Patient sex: F
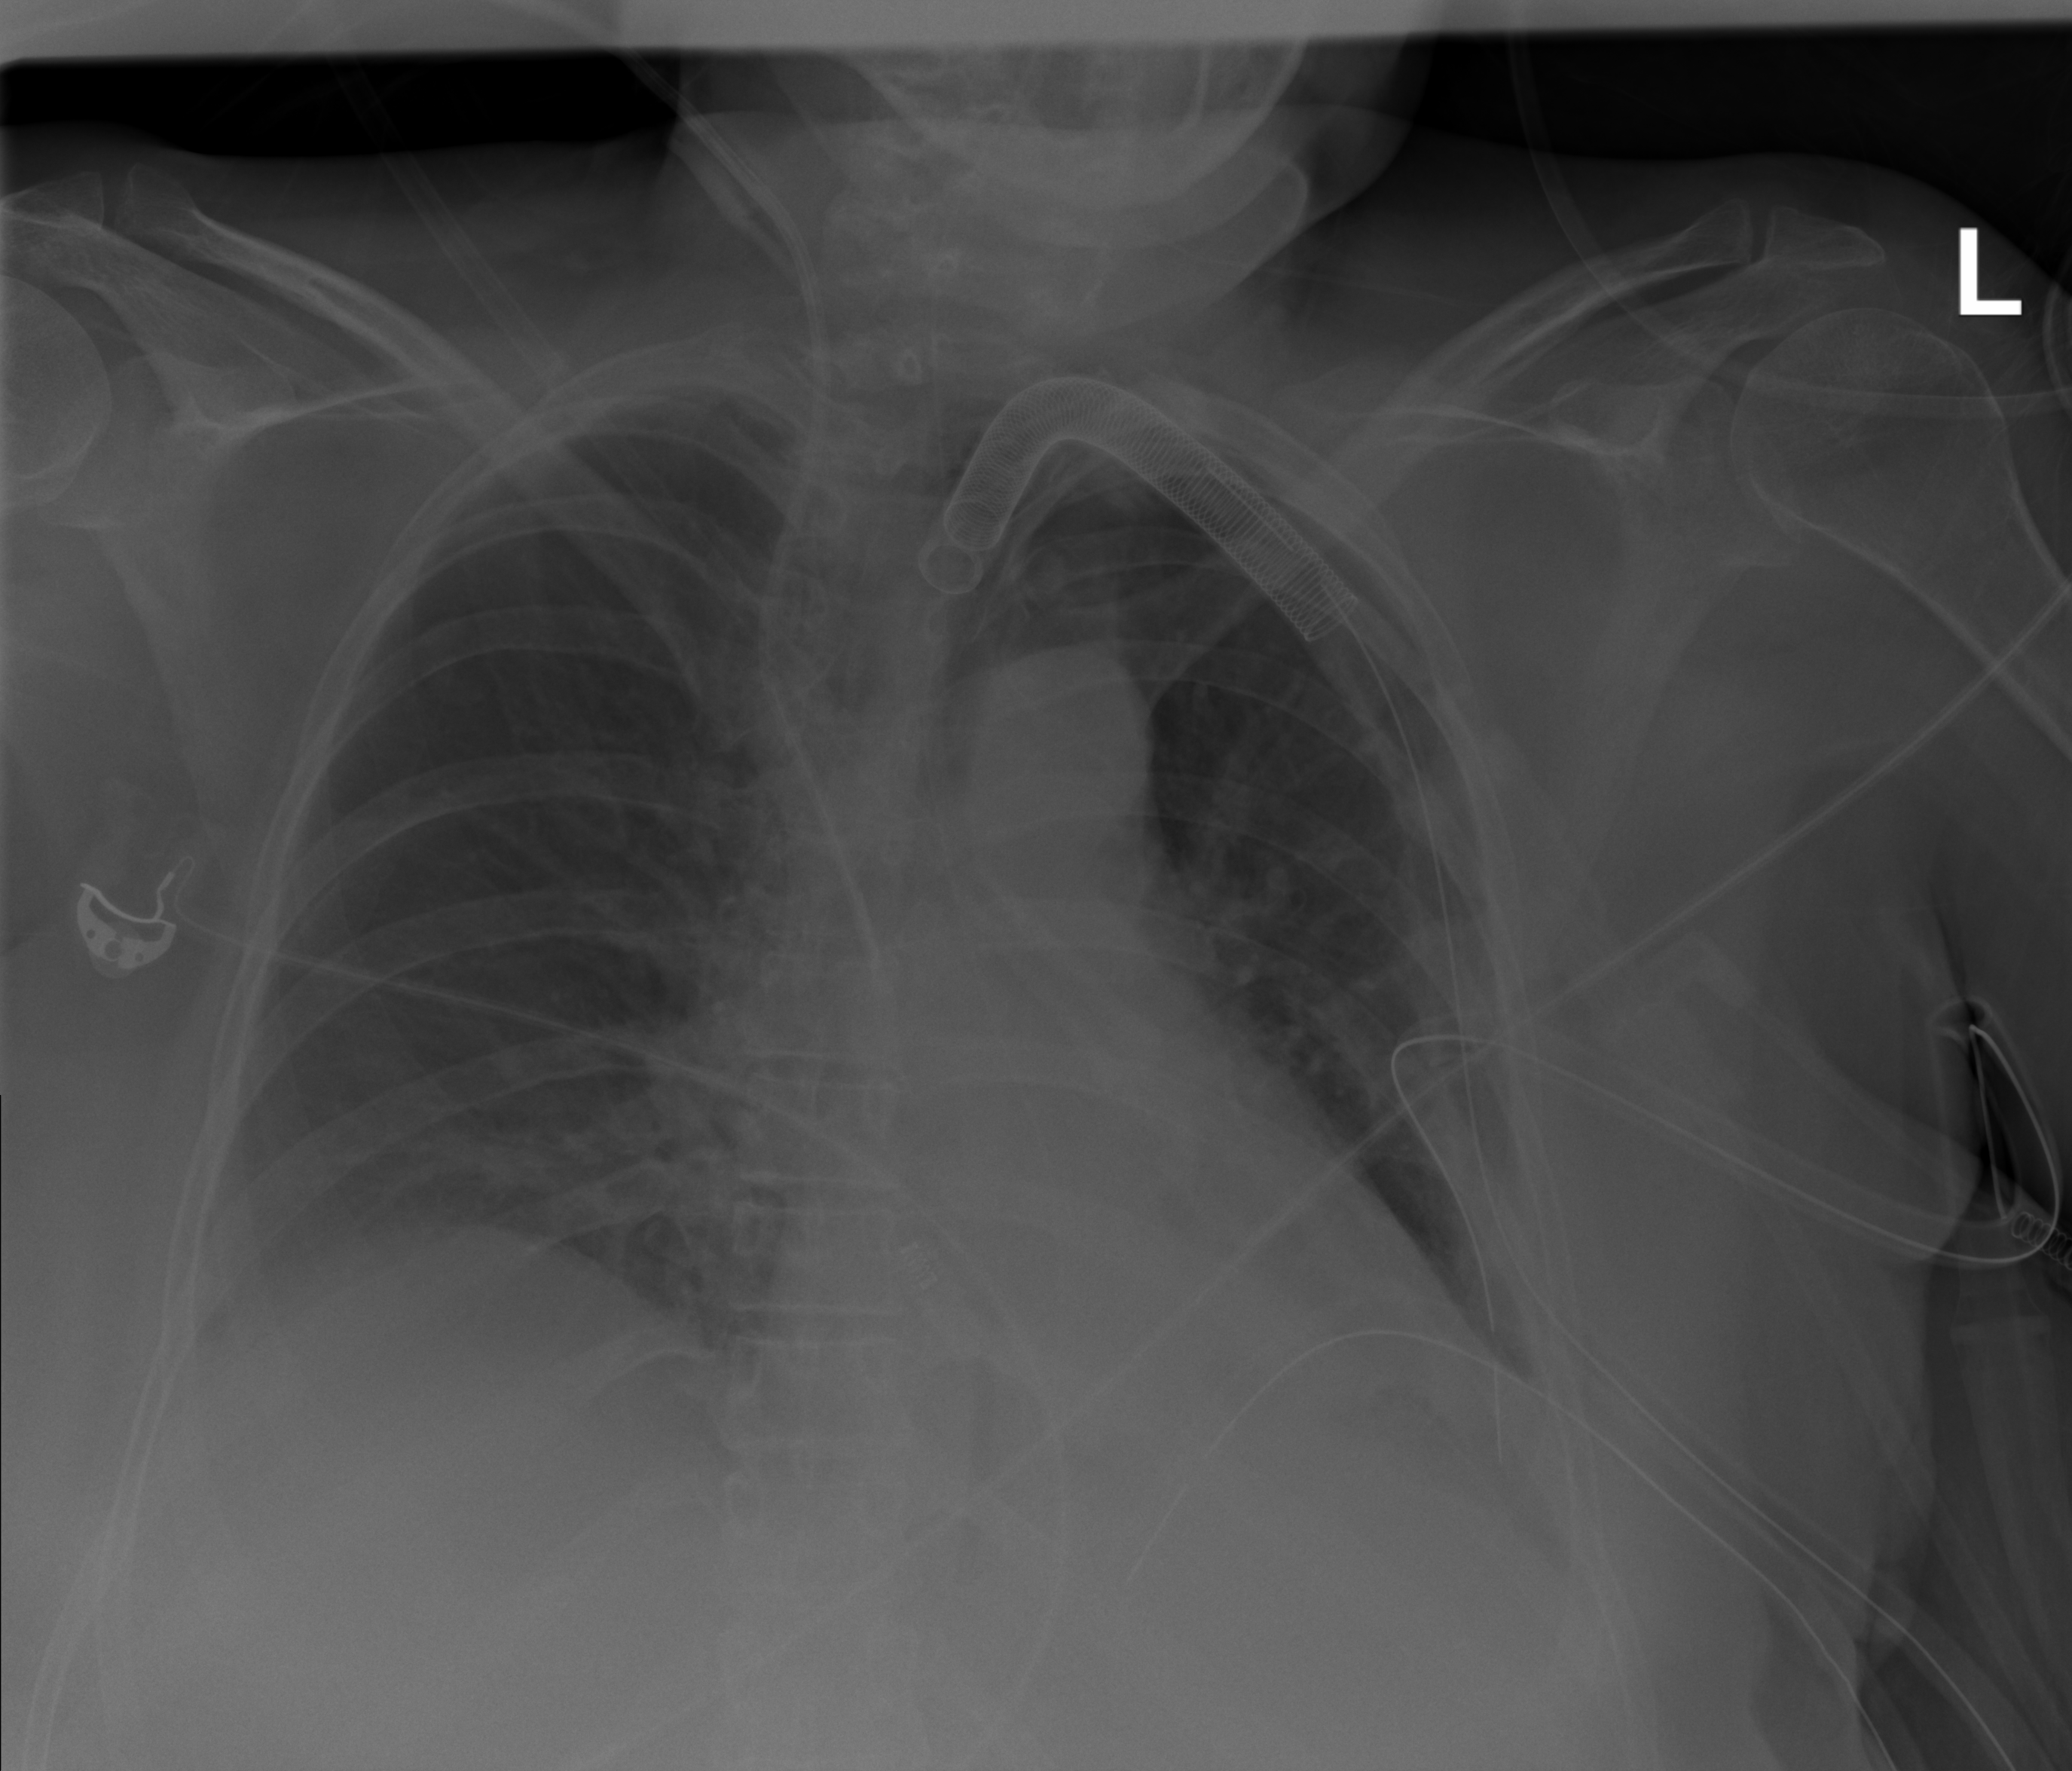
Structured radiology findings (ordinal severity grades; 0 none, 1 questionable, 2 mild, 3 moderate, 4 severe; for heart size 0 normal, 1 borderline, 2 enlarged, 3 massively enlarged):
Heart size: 0
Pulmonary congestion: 0
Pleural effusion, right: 2
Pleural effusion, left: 2
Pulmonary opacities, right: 0
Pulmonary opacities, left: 0
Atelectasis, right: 2
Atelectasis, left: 2